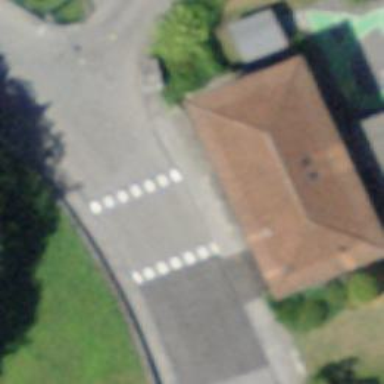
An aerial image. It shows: Residential road with asphalt surface. There is designated cycling lane on the left side.